Question: I have an image loaded into a UIImageView, which has a UIView overlayed (with a CGRect drawn inside it), I am looking for a way to save what is displayed on the screen as a new image. I am using storyboards and ARC.
I have a UIViewController, which contains UIImageView. The UIView is displayed on top of this, and a circle is drawn where the user touches the screen. This all works fine, but now I want to save what is displayed as an image (JPG).
Screenshot of my storyboard:

Below is the code from my PhotoEditViewController so far. passedPhoto is the photo that is loaded into the UIImageView.
'''
#import "PhotoEditViewController.h"
@interface PhotoEditViewController ()
@end
@implementation PhotoEditViewController
@synthesize selectedPhoto = _selectedPhoto;
@synthesize backButton;
@synthesize savePhoto;
- (void)viewDidLoad {
[super viewDidLoad];
[passedPhoto setImage:_selectedPhoto];
}
- (void)viewDidUnload {
[self setBackButton:nil];
[self setSavePhoto:nil];
[super viewDidUnload];
}
- (IBAction)savePhoto:(id)sender{
NSLog(@"save photo");
// this is where it needs to happen!
}
@end
'''
Below is the code from my PhotoEditView which handles the creation of the circle overlay:
'''
#import "PhotoEditView.h"
@implementation PhotoEditView
@synthesize myPoint = _myPoint;
- (void)setMyPoint:(CGPoint)myPoint {
_myPoint = myPoint;
self.backgroundColor = [UIColor colorWithWhite:1.0 alpha:0.01];
[self setNeedsDisplay];
}
- (id)initWithFrame:(CGRect)frame {
self = [super initWithFrame:frame];
return self;
}
-(void) touchesBegan: (NSSet *) touches withEvent: (UIEvent *) event {
NSSet *allTouches = [event allTouches];
switch ([allTouches count]){
case 1: {
UITouch *touch = [[allTouches allObjects] objectAtIndex:0];
CGPoint point = [touch locationInView:self];
NSLog(@"x=%f", point.x);
NSLog(@"y=%f", point.y);
self.myPoint = point;
}
break;
}
}
- (void)drawRect:(CGRect)rect {
CGContextRef ctx = UIGraphicsGetCurrentContext();
CGContextSetLineWidth(ctx, 4.0);
CGContextSetRGBFillColor(ctx, 0, 0, 0, 0.5);
CGContextSetRGBStrokeColor(ctx, 1.0, 0.0, 0.0, 1);
CGContextStrokePath(ctx);
CGRect circlePoint = CGRectMake(self.myPoint.x - 50, self.myPoint.y - 50, 100.0, 100.0);
CGContextStrokeEllipseInRect(ctx, circlePoint);
}
@end
'''
Any help would be appreciated.
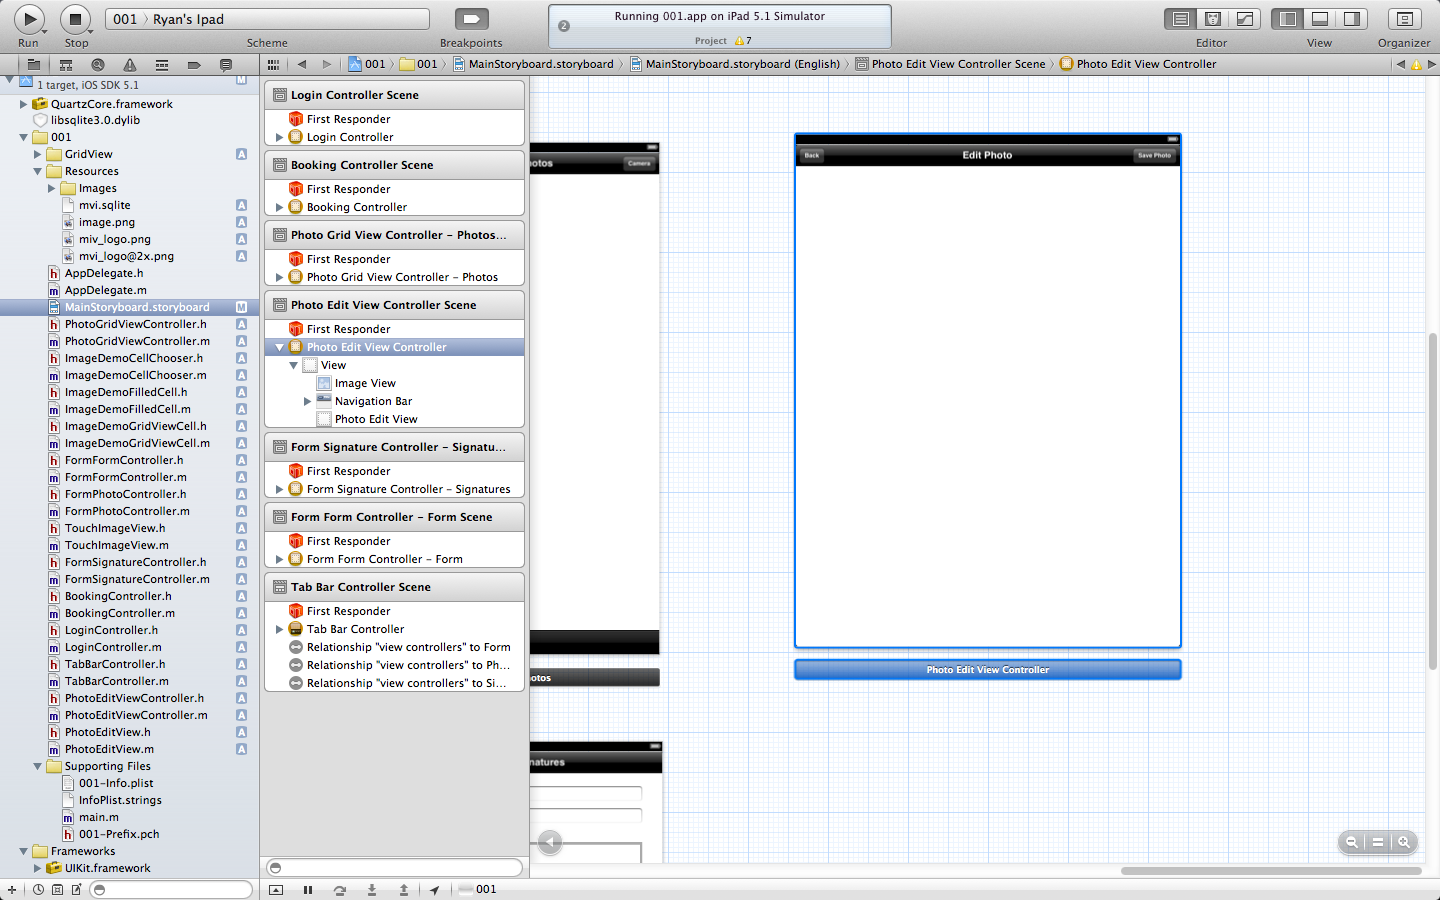
Answer: Have you tried this:
'''
UIGraphicsBeginImageContext(rect.size);
[imageView.layer renderInContext:UIGraphicsGetCurrentContext()];
[customView.layer renderInContext:UIGraphicsGetCurrentContext()];
UIImage *viewImage = UIGraphicsGetImageFromCurrentImageContext();
UIGraphicsEndImageContext();
UIImageView *imgView = [[UIImageView alloc] initWithImage:viewImage];
'''
This is just the same approach as for getting an 'UIImage' from a 'UIView', only you draw two views in the same context.